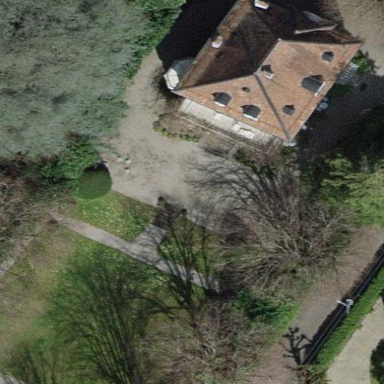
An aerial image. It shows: Garden enclosed by fence.